Field crop: maize
Growth stage: 2
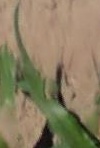
Species: maize